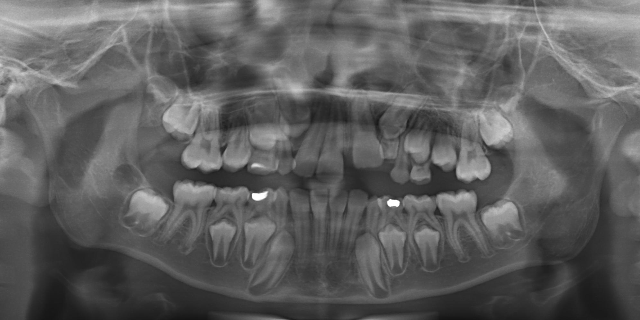
child